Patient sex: M
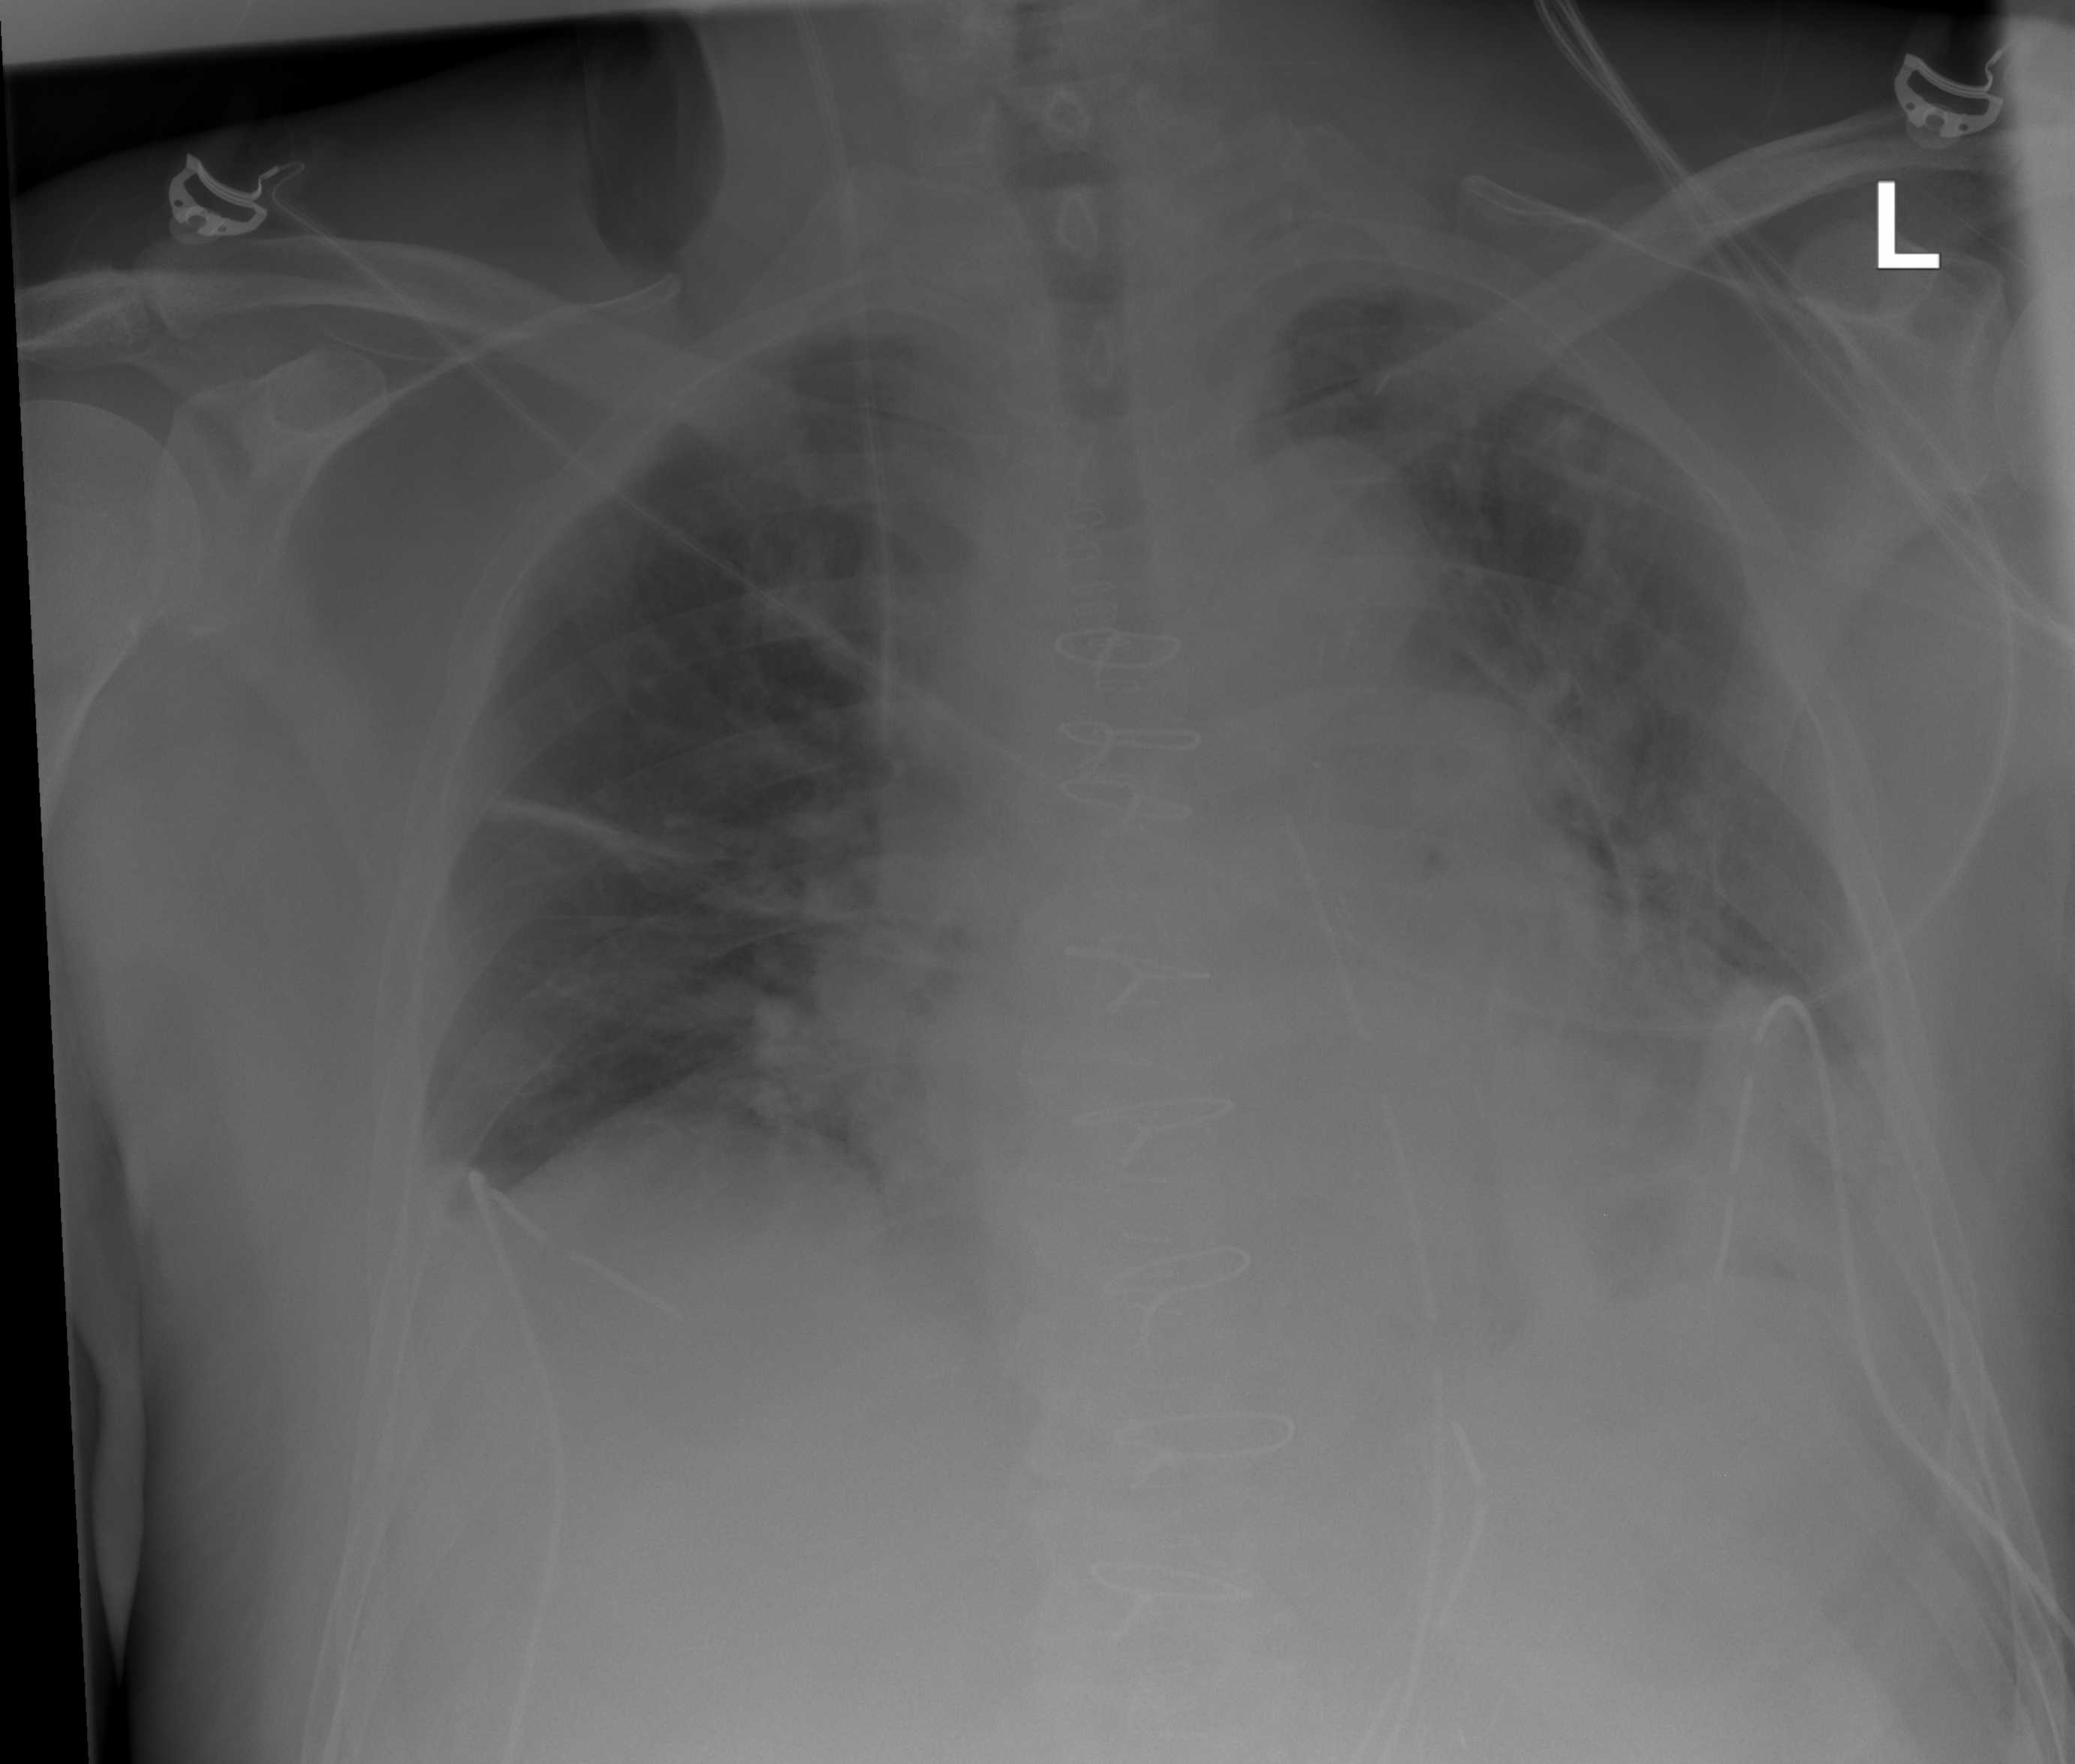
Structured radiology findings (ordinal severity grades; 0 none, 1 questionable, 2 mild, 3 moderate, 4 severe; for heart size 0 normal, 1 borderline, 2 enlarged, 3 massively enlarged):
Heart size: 0
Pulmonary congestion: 2
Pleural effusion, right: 1
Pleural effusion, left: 0
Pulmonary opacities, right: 0
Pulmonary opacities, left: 0
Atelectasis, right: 1
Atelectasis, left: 2